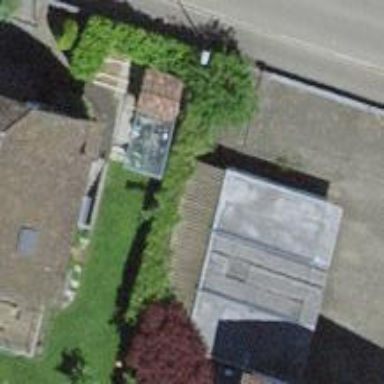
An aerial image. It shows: Group of garages.